Question: I have windows 7 32 bit and IE 8 32 bit. When I try to run the tests using *iexplore, I get a blank window. However, when I run the tests in XP and IE 7, the tests execute perfectly. Please see the image below.

Any remedies ?
Thanks
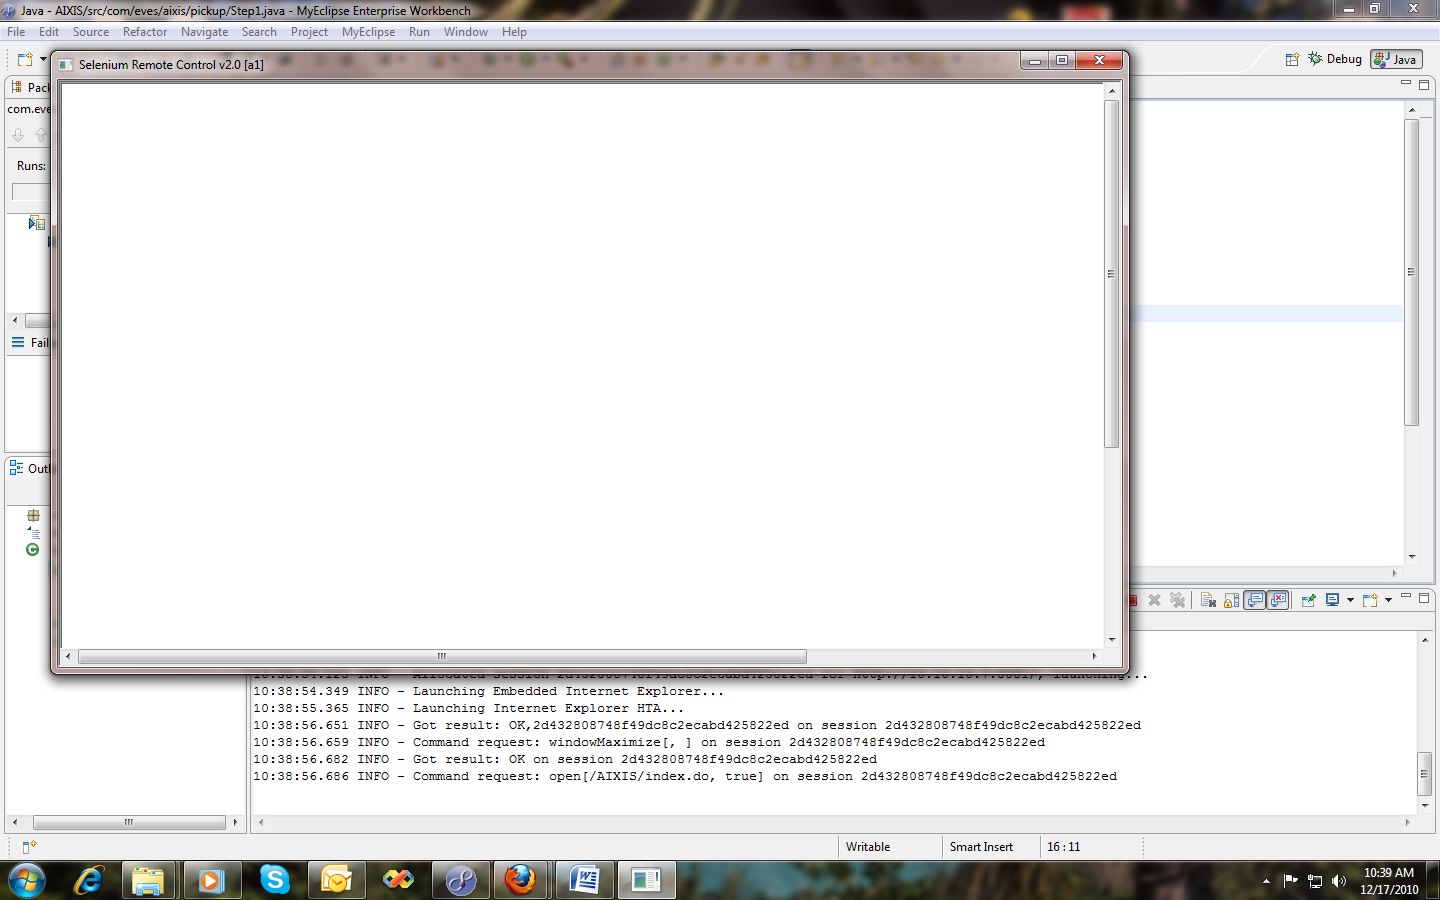
Answer: Alright I solved this issue. The fact is In windows 7, it is not possible to run selenium tests in IE 8. However, there is a workaround. Go to IE 8,
and then the .
Now if you type *iexplore in your code, it will run perfectly in the browser.
Hope this helps